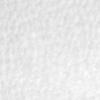
Label: no_change